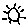
Label: sun